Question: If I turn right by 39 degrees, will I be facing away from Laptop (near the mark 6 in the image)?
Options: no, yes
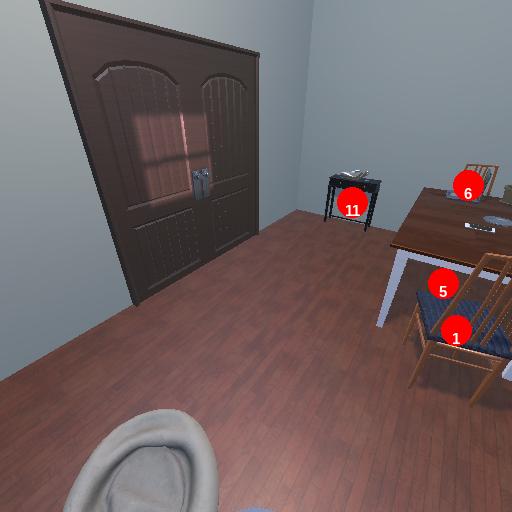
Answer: no